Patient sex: M
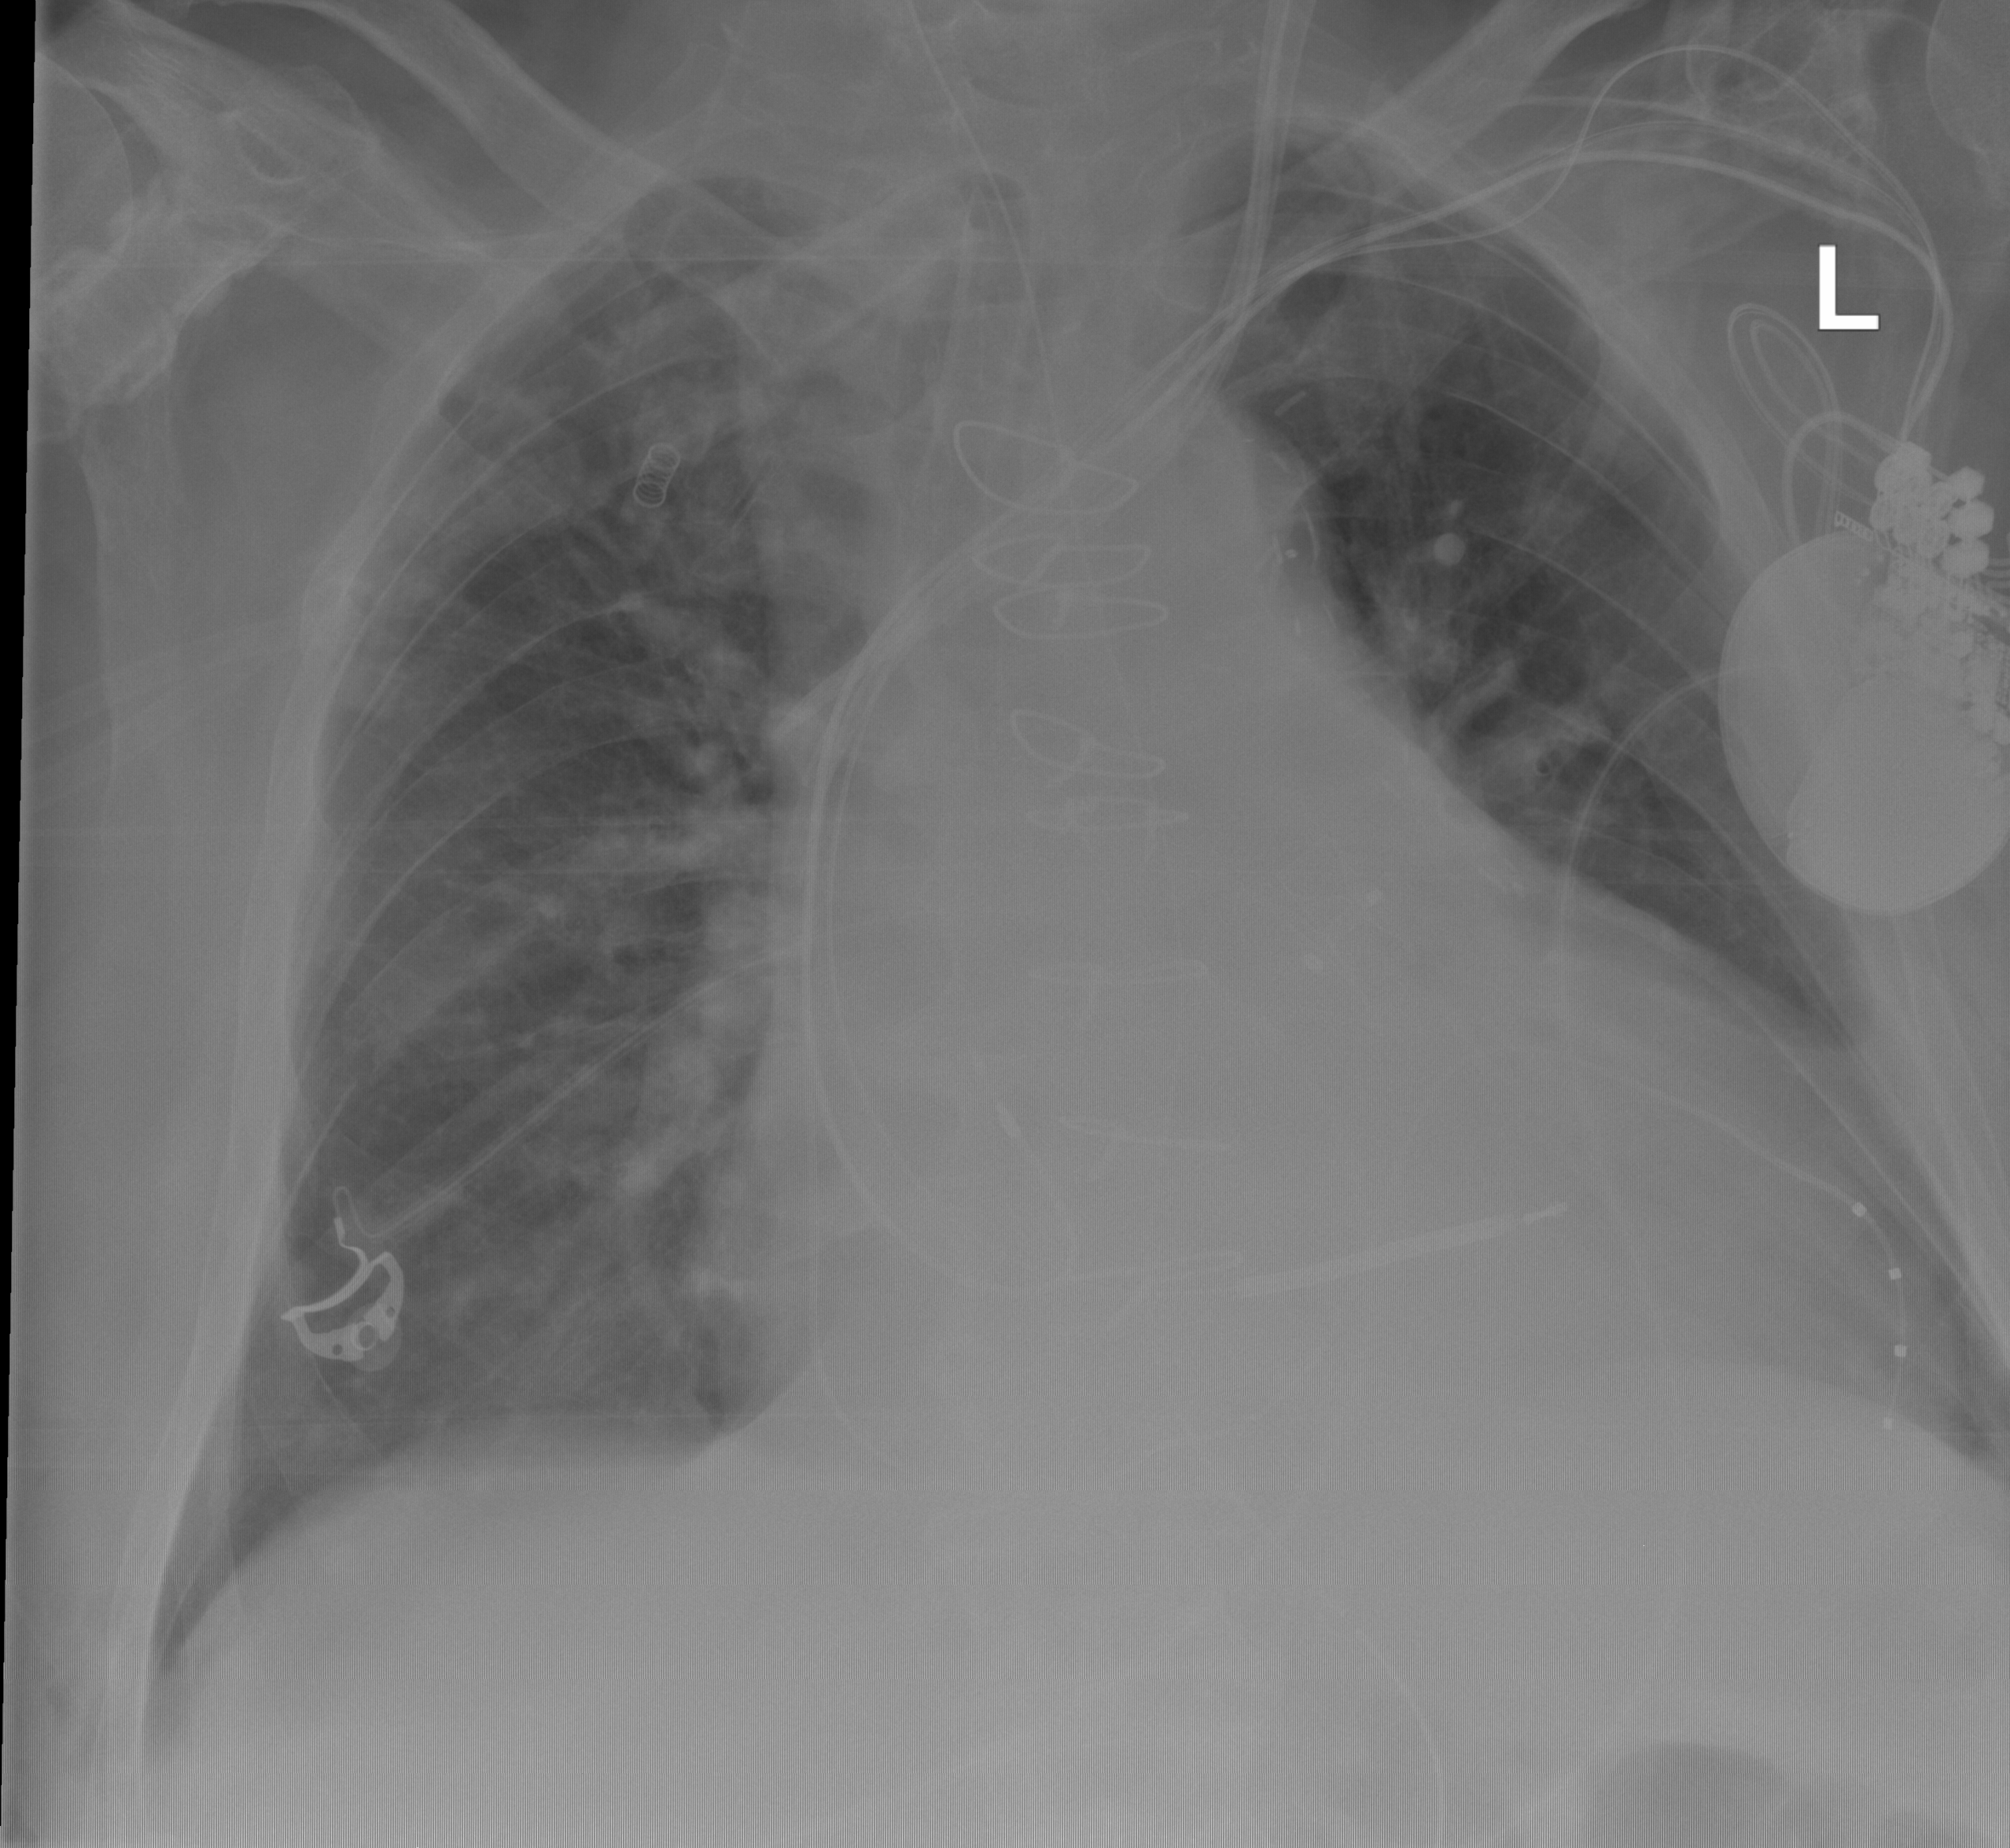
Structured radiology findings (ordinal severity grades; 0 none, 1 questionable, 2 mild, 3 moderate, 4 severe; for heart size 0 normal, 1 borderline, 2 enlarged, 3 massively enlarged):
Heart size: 3
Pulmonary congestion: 0
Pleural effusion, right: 0
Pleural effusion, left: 0
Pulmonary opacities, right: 0
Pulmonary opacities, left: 0
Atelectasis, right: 2
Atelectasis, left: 2